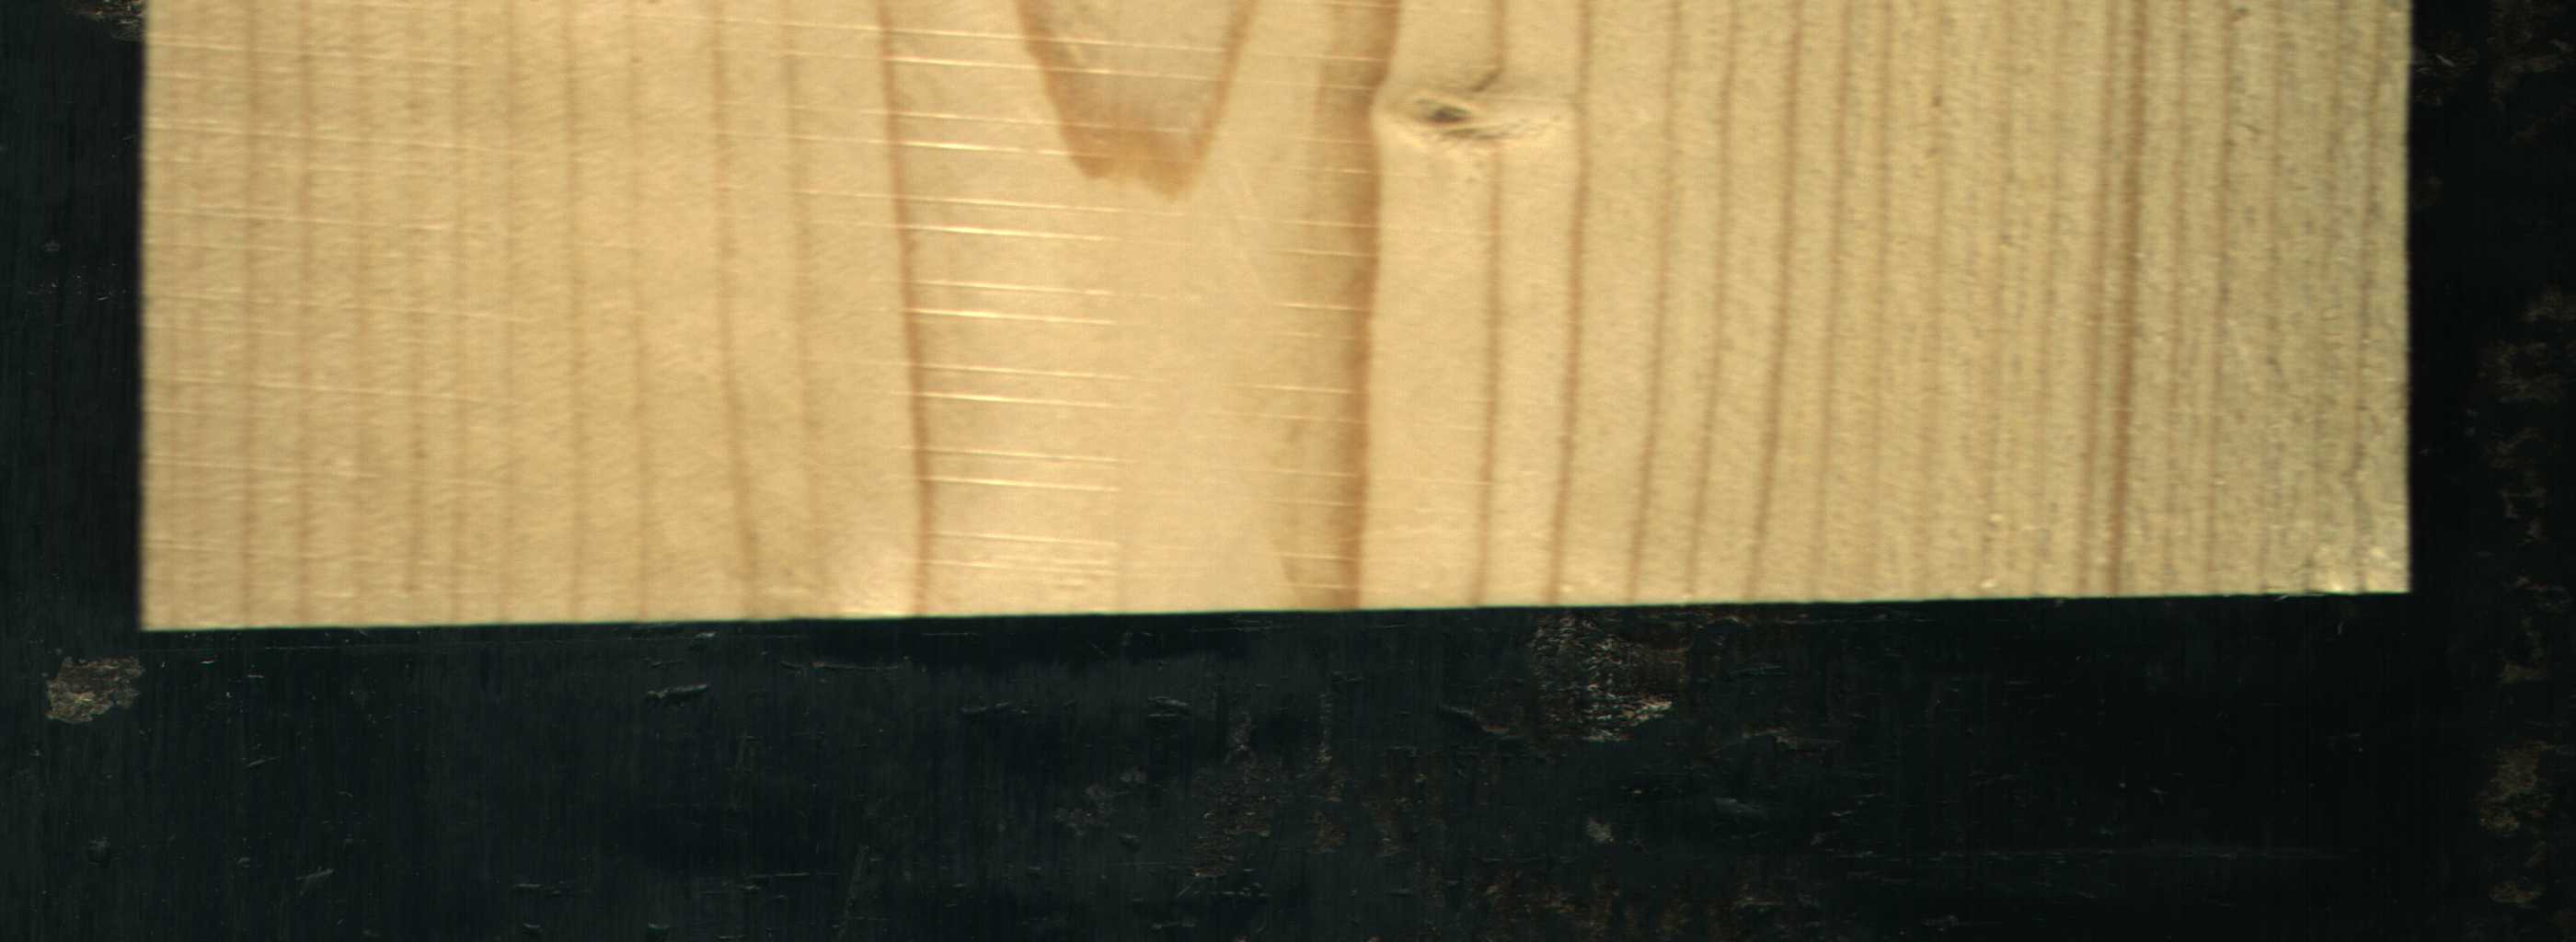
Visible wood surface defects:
Live_Knot